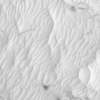
Label: not_dusty